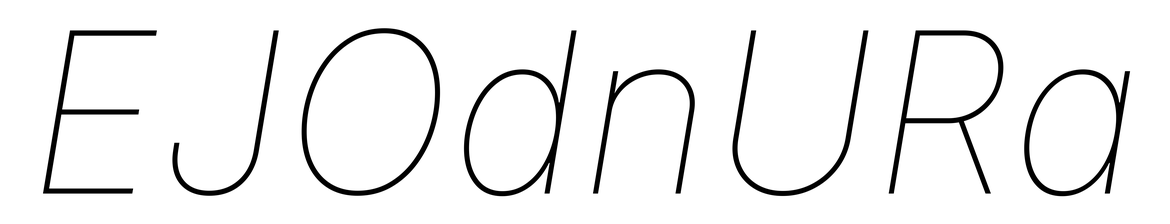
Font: Inter-Italic_Thin_Italic